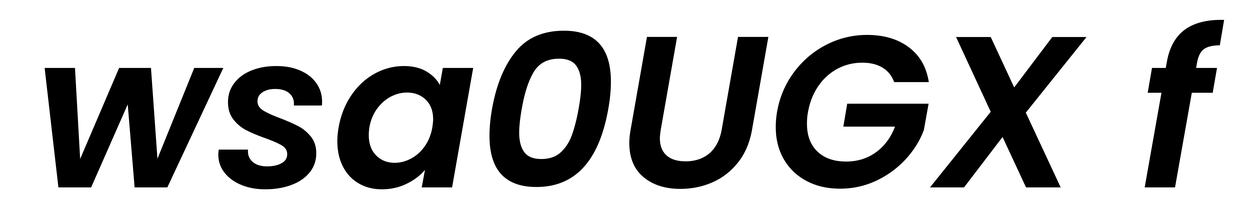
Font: Poppins-SemiBoldItalic